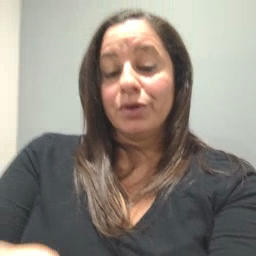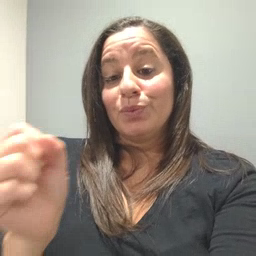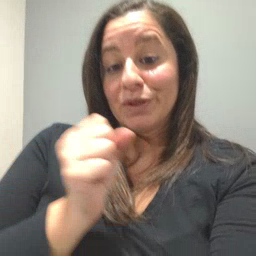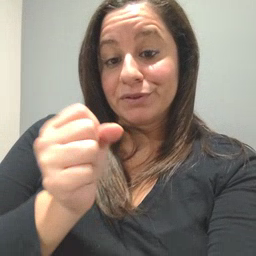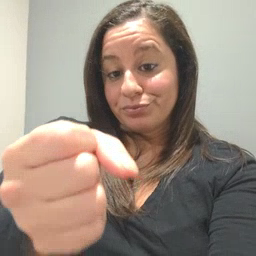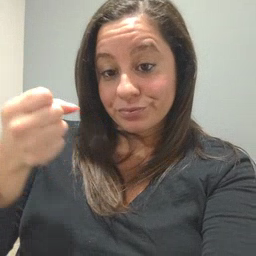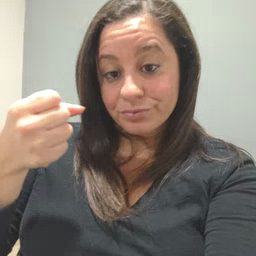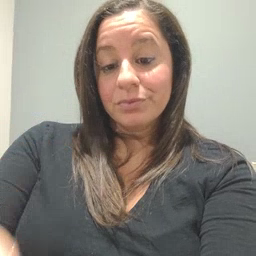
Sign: refrigerator